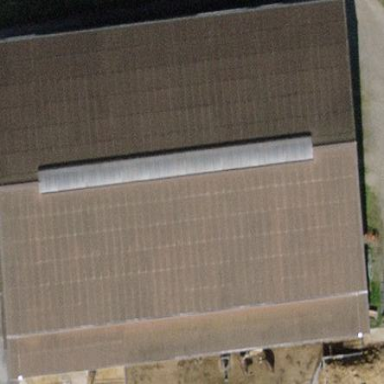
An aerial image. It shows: Cowshed building.